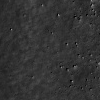
Atmospheric dust classification: not_dusty